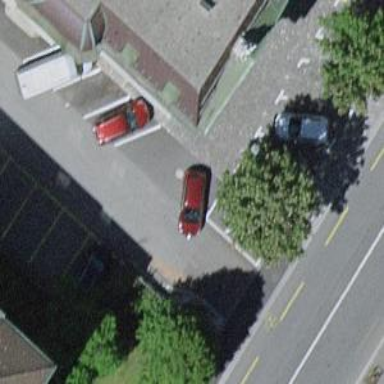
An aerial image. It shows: Motorcycle parking facility.